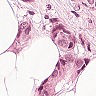
Metastatic tissue present: yes